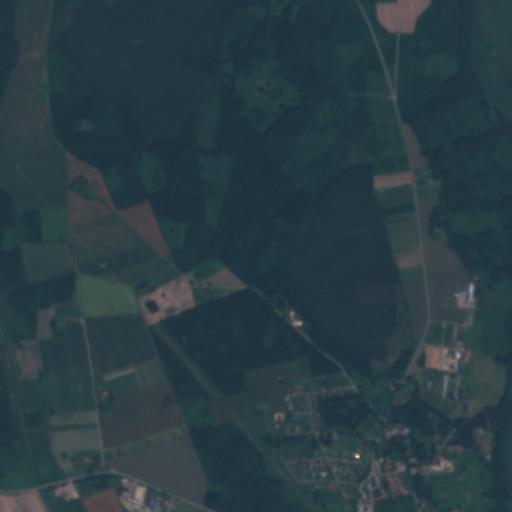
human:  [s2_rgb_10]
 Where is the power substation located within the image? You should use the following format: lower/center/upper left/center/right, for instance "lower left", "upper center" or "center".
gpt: The power substation is located in the lower right of the image.
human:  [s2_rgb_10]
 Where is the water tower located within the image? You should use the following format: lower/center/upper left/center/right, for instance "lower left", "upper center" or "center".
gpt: The water tower is located in the lower center of the image.
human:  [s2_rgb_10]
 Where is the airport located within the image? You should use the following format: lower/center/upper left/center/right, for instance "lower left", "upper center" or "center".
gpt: There is no airport in the image.